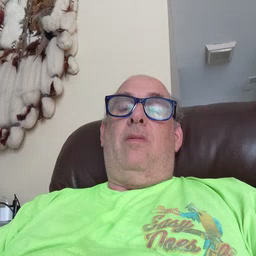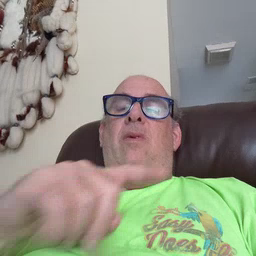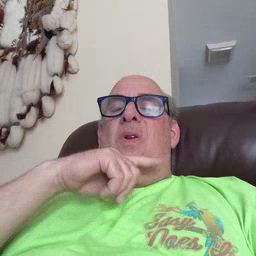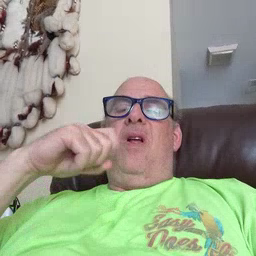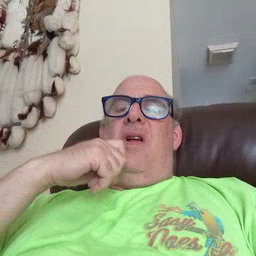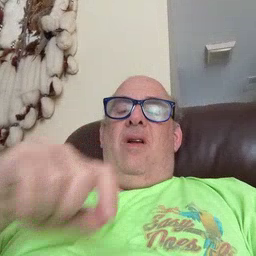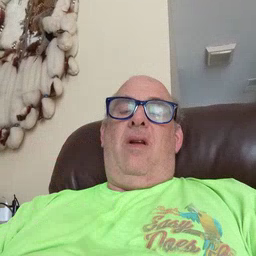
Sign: dryer